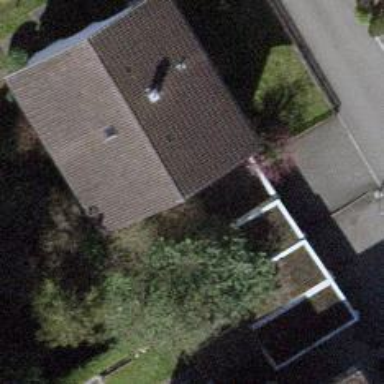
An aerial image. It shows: Group of garages.